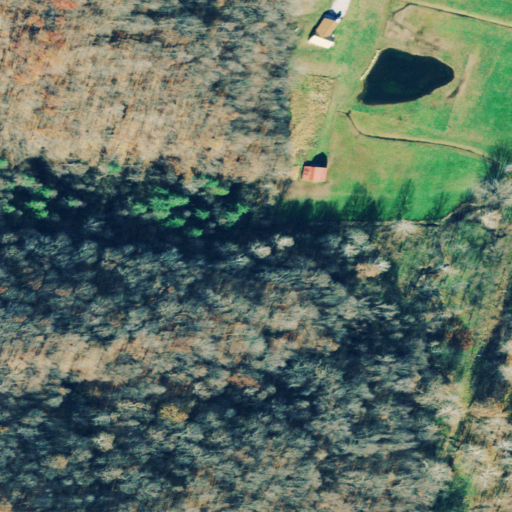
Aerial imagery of valley in Ohio named Carmon Hollow containing deciduous forest, pasture, mixed forest, grassland, shrub, open development, and woody wetlands